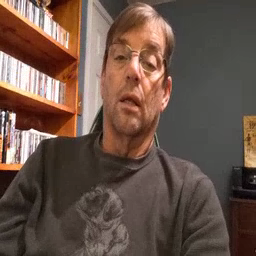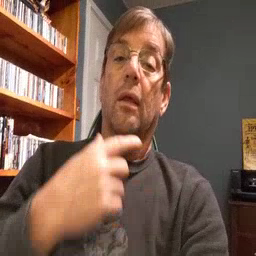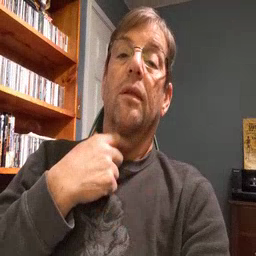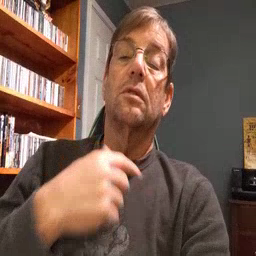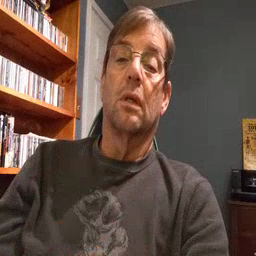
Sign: thirsty